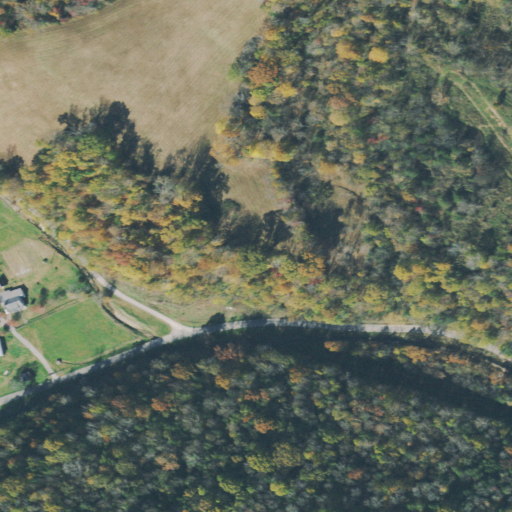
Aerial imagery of valley in Tennessee named Dutton Hollow containing deciduous forest, mixed forest, pasture, open development, evergreen forest, low intensity development, and medium intensity development